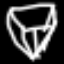
Label: diamond